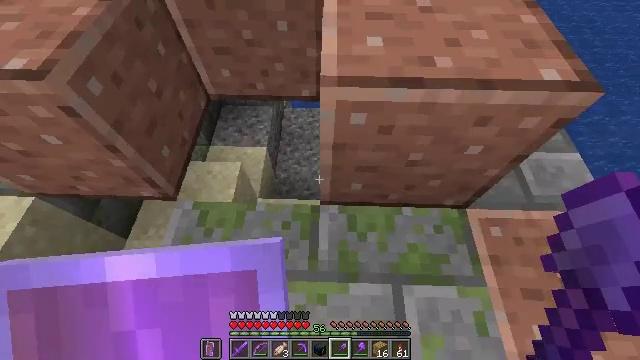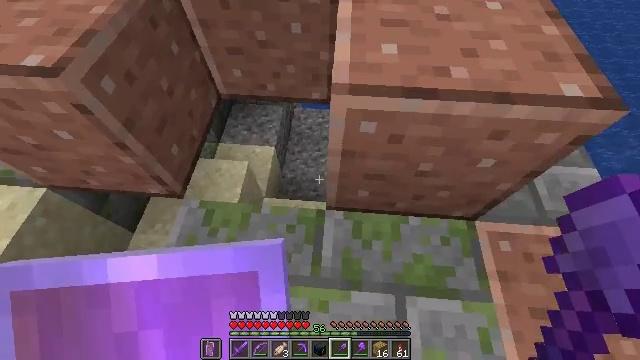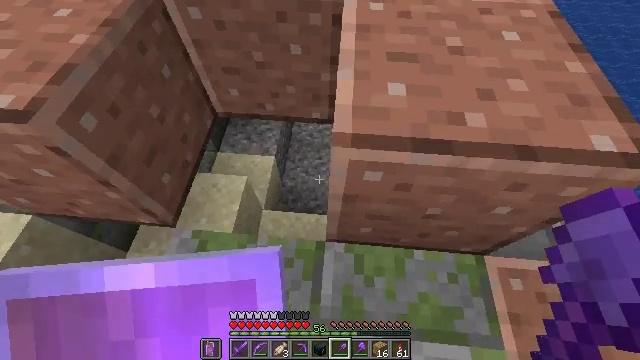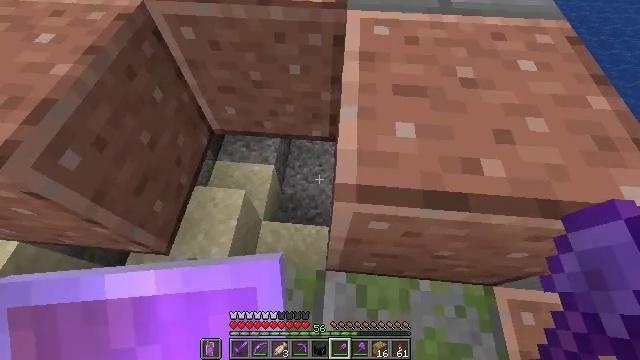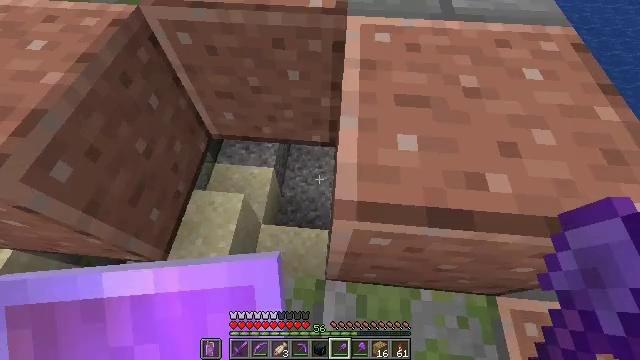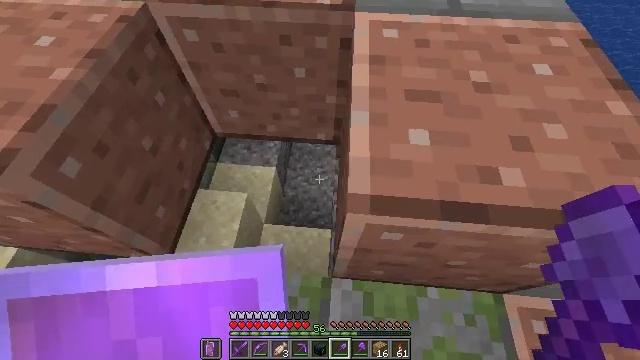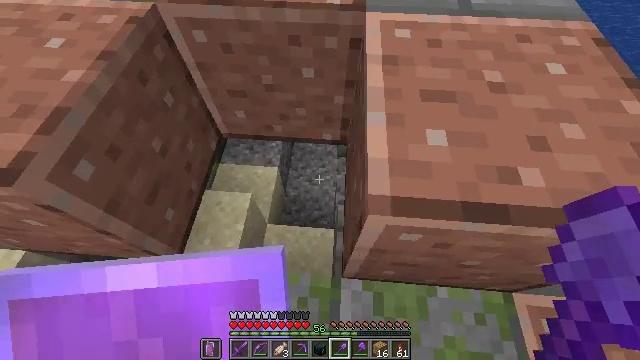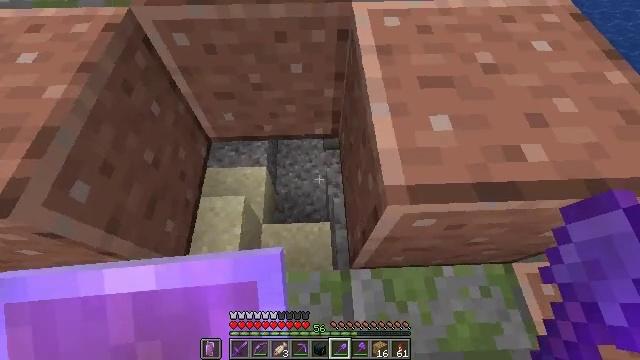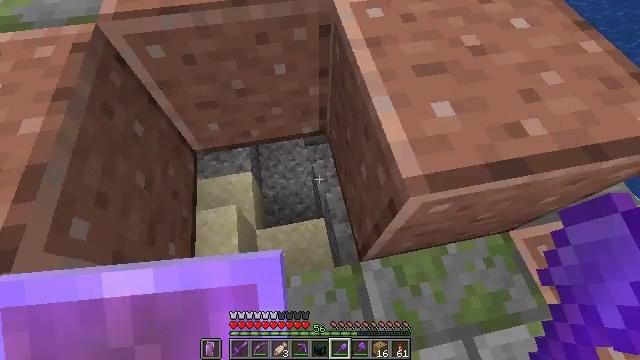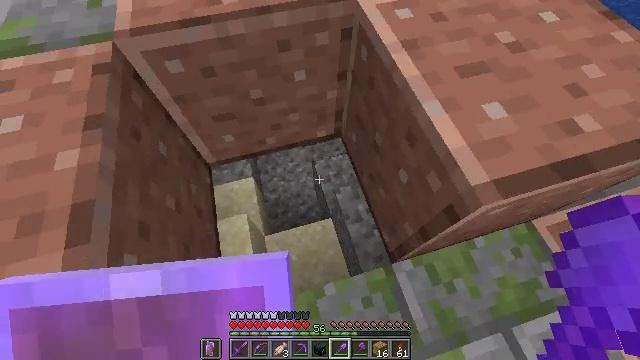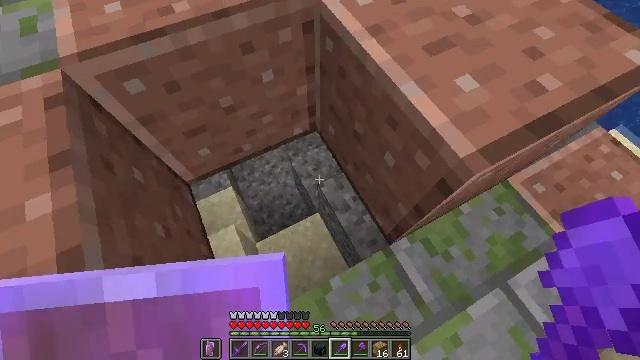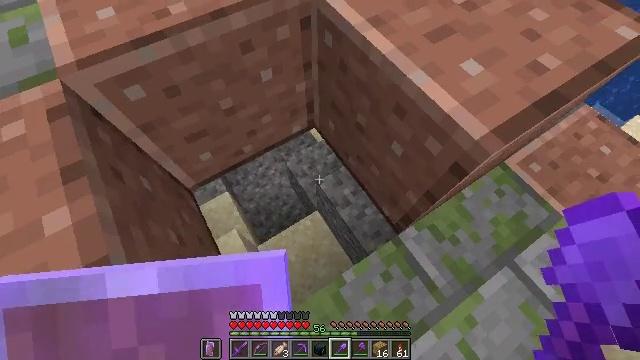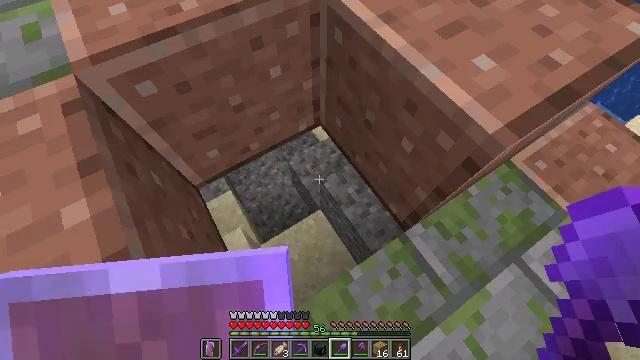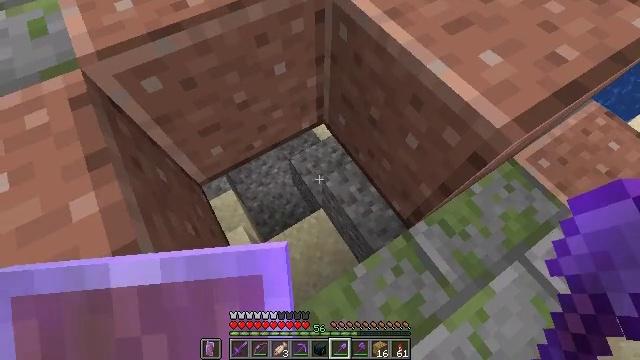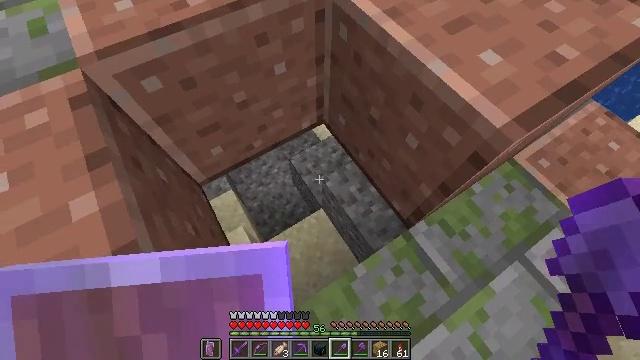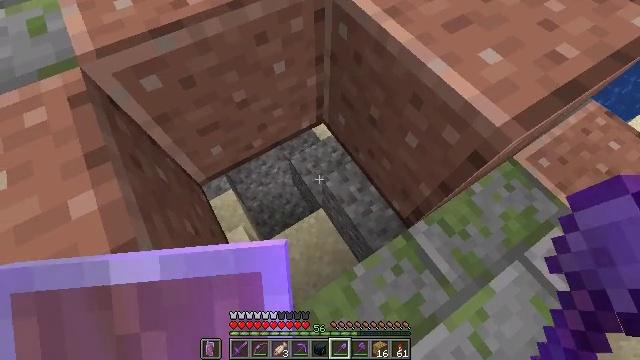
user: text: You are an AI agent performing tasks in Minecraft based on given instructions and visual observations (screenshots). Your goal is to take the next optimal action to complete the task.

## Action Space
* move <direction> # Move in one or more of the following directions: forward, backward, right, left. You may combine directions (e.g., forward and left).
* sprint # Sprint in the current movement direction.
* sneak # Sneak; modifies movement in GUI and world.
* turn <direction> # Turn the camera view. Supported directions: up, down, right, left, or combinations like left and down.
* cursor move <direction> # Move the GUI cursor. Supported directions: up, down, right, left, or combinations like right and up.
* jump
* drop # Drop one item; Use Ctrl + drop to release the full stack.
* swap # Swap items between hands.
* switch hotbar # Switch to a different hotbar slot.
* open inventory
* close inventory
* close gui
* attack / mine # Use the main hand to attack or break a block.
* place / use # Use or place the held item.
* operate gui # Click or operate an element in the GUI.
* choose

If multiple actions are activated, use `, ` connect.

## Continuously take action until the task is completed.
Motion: motion action
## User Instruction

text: Break the gravel block.
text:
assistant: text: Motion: move forward, turn left
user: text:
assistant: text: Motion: move forward
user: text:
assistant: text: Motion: move forward
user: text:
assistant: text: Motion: move forward
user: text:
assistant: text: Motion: move forward
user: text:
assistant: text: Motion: move forward and move left
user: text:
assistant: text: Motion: move forward and move left, turn right and down
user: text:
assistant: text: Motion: move forward and move left, turn right and down
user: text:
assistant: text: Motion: move left, turn right
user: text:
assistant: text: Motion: turn right and down
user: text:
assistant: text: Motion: turn right
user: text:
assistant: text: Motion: no_op
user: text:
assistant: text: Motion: no_op
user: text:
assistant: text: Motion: no_op
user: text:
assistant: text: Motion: no_op
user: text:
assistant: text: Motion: no_op
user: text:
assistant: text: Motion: no_op
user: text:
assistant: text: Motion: turn right
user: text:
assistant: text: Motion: move left, turn right
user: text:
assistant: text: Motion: move left
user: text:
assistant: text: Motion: move left
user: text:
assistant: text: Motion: move forward and move left
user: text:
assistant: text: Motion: move forward
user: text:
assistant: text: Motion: move forward
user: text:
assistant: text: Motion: move forward
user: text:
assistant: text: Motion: no_op
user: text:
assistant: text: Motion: turn right
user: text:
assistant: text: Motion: turn right
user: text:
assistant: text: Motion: turn right and up
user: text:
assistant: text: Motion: turn right and up